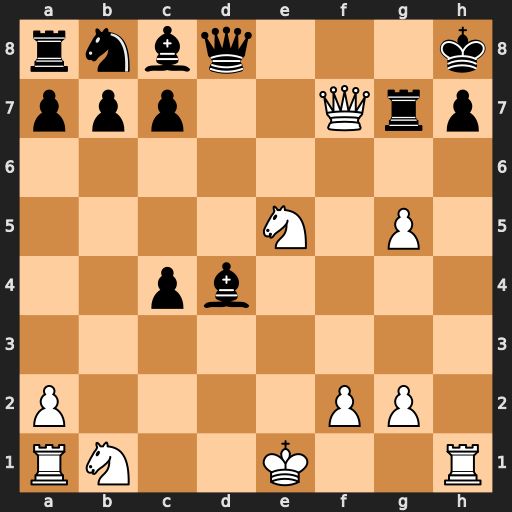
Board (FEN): rnbq3k/ppp2Qrp/8/4N1P1/2pb4/8/P4PP1/RN2K2R
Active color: w
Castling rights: KQ
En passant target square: -
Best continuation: Ng6+ Rxg6 Rxh7#